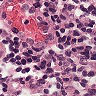
Metastatic tissue present: no